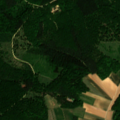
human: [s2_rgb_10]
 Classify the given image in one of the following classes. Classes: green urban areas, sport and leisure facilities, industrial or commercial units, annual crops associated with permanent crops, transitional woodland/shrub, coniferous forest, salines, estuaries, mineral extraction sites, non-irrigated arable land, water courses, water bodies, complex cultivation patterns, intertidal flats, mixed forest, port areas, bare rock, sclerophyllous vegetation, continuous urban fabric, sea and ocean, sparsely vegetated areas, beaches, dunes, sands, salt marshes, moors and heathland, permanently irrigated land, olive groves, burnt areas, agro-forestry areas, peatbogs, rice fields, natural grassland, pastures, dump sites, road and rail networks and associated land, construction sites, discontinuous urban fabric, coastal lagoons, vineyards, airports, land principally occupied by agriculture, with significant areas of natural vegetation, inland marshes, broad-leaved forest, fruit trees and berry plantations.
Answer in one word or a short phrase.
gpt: non-irrigated arable land, complex cultivation patterns, broad-leaved forest, mixed forest